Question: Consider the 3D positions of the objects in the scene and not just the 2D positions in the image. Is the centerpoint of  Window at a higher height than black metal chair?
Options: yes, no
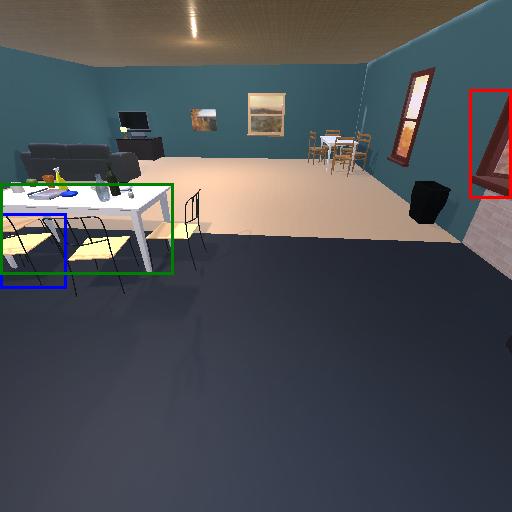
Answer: yes